Aerial crown-view tile of a tropical tree (Barro Colorado Island, Panama), acquired 20250616:
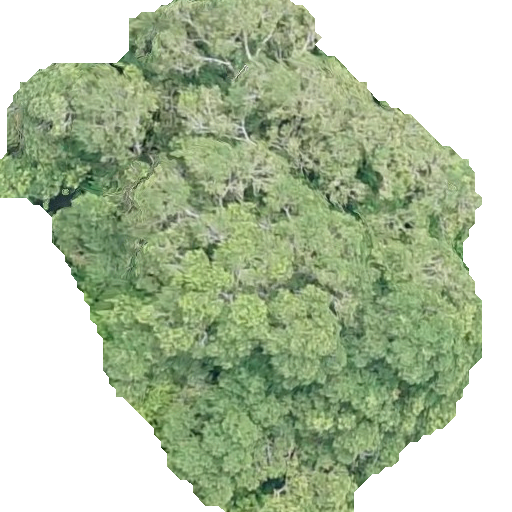
Species: Calophyllum longifolium
GBIF accepted scientific name: Calophyllum longifolium
Crown area: 255.457 m²